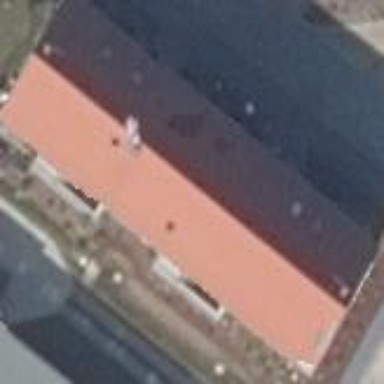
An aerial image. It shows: Building.